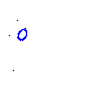
Particle: proton